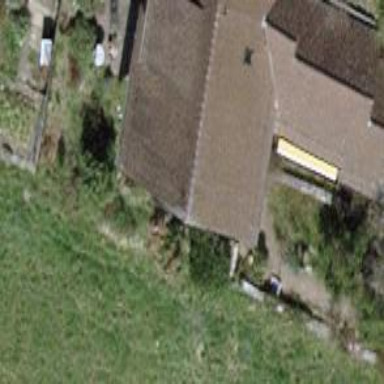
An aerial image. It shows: Detached building.